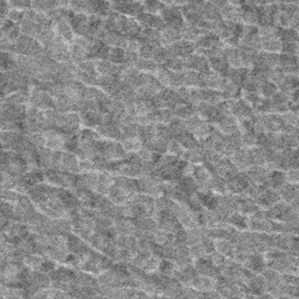
Label: frost